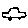
Label: car